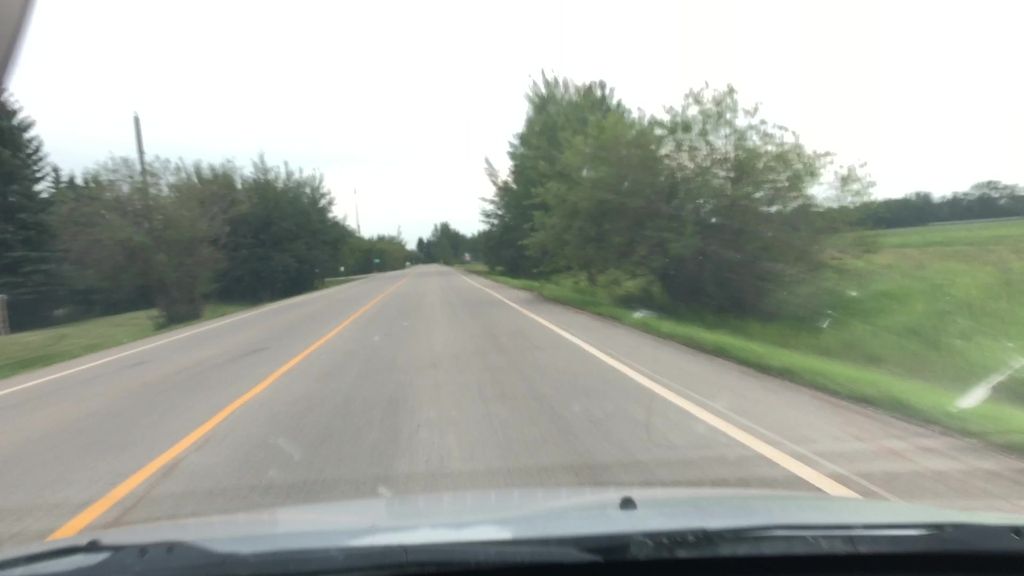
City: edmonton